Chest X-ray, AP view. Patient: 51 years old, sex F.
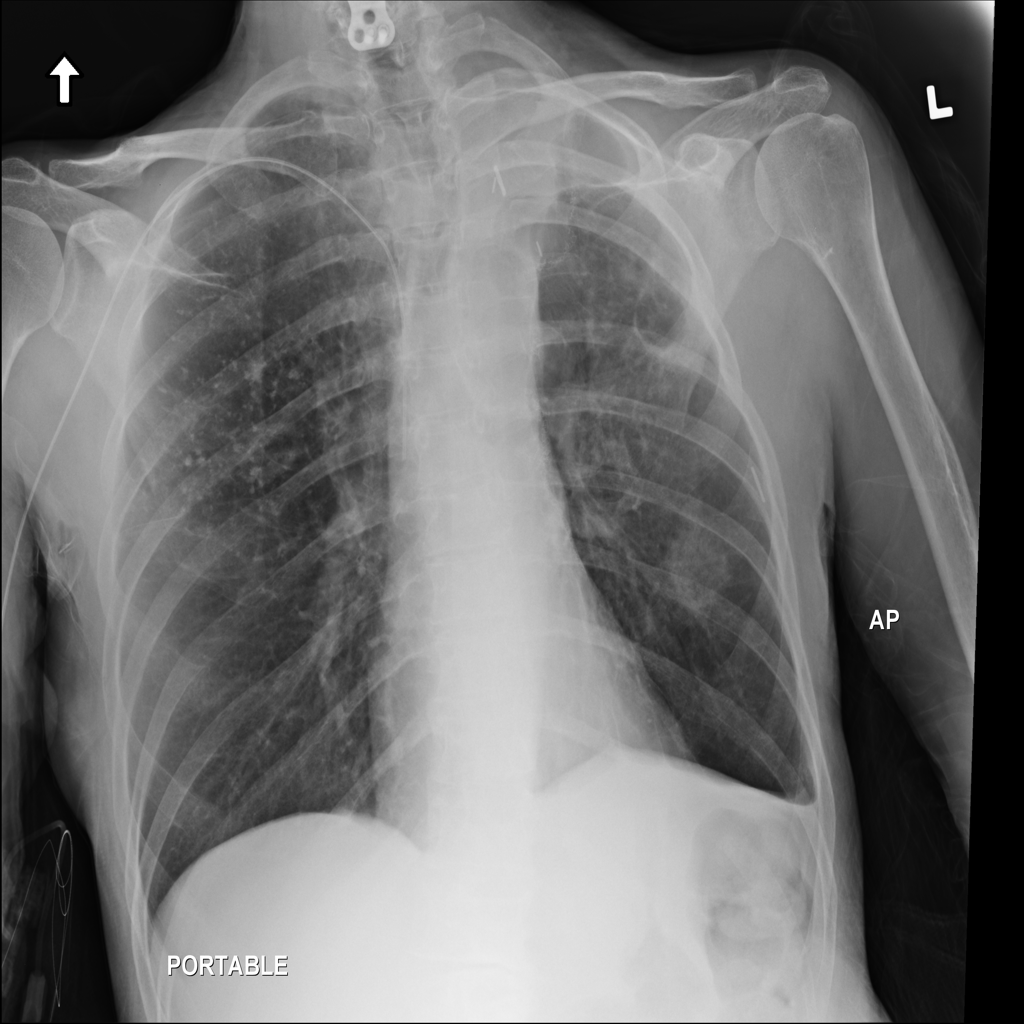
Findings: Consolidation, Nodule